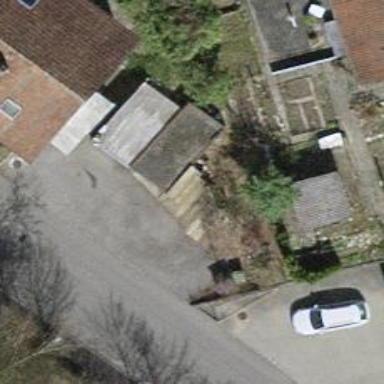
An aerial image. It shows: Garage.